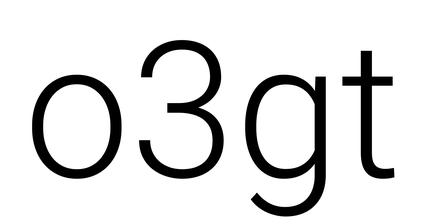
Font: Roboto_Light